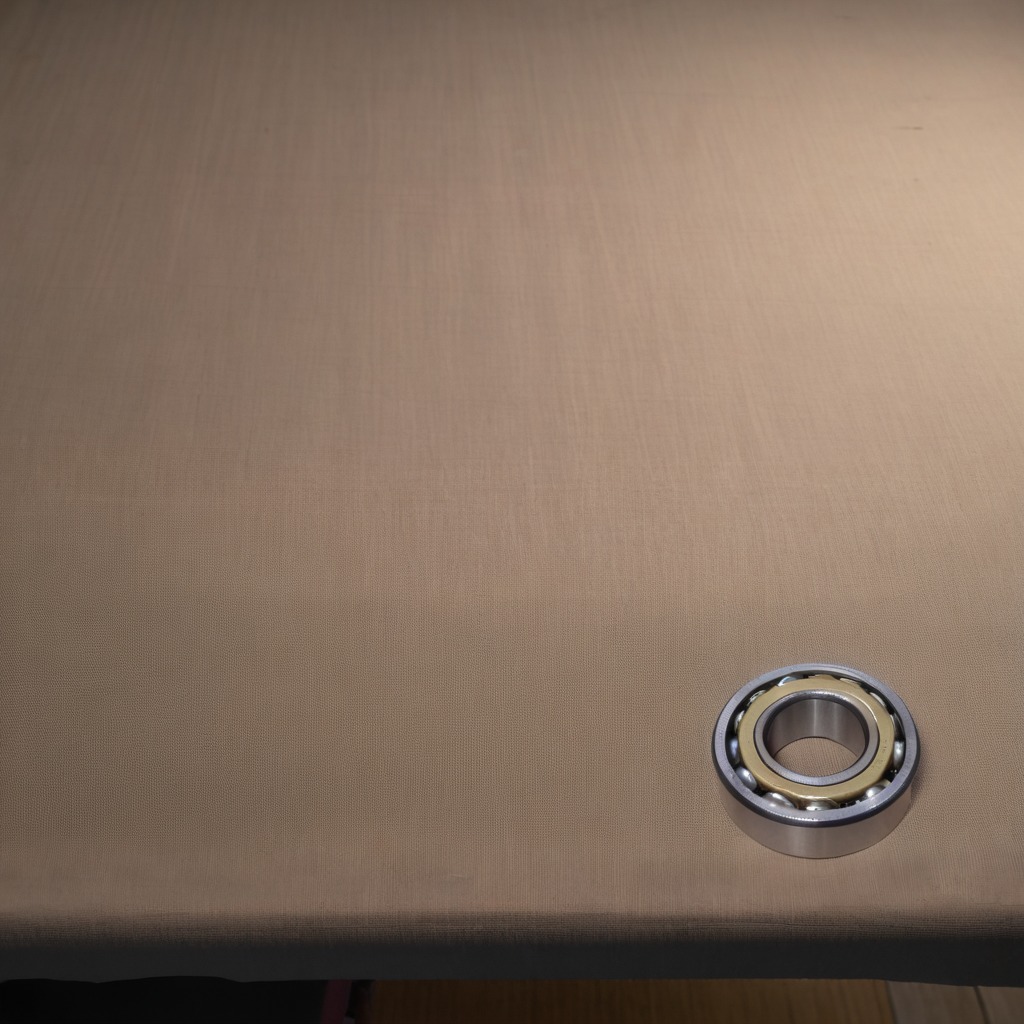
A metal ball bearing is lying on a wooden table in a workshop at night.